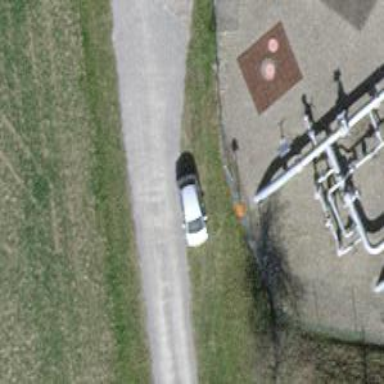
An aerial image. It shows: Aerial marker.